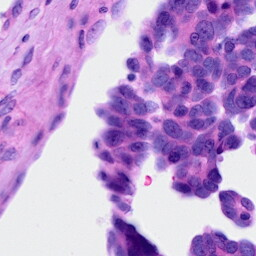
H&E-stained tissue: Ovarian